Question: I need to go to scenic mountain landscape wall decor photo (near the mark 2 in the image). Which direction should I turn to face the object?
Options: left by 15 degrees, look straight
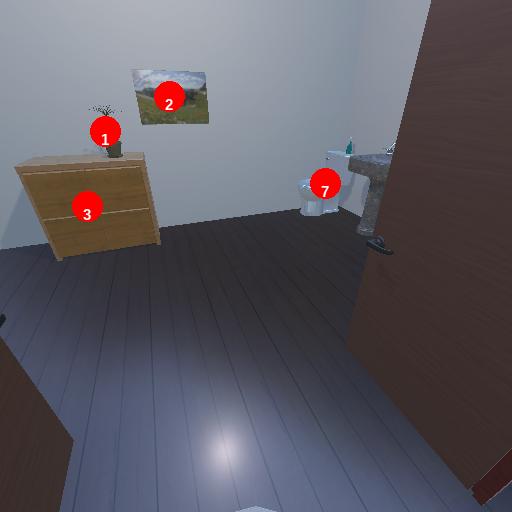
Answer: left by 15 degrees